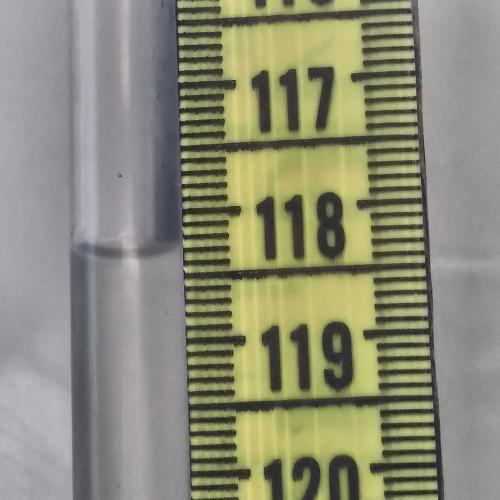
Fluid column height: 118.3 cm